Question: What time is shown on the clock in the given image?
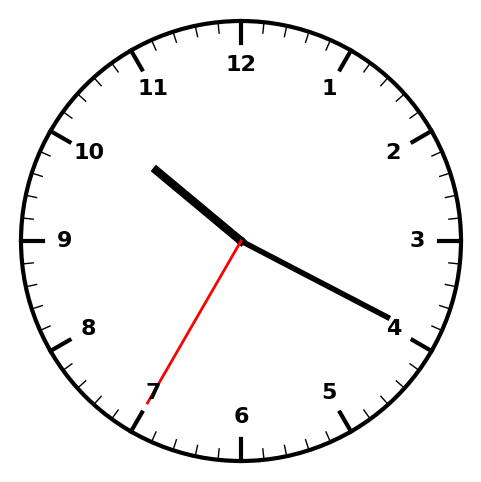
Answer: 10:19:35